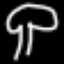
Label: mushroom